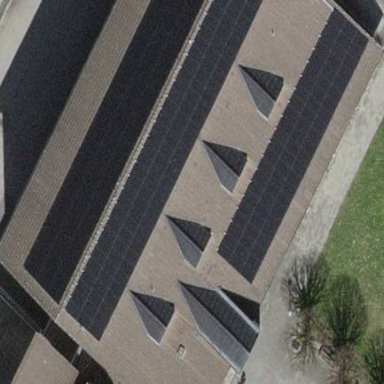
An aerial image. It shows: Solar power generator with photovoltaic panels.